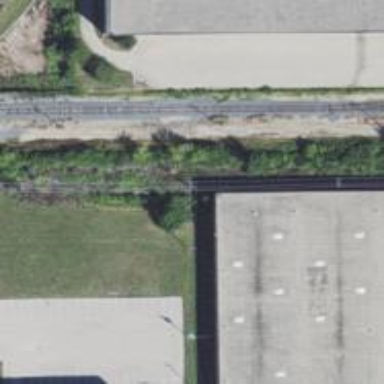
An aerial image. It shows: Disused railway siding.